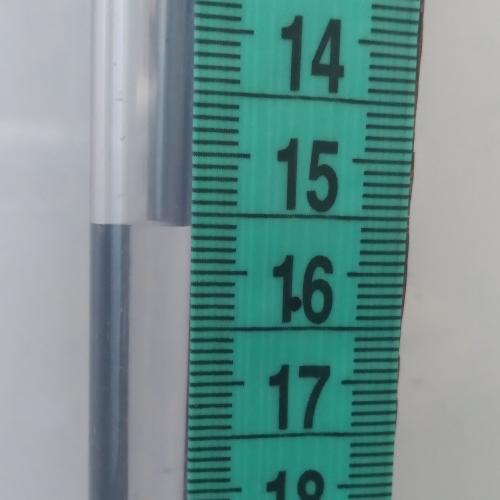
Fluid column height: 15.6 cm